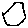
Label: hexagon